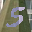
Label: 5